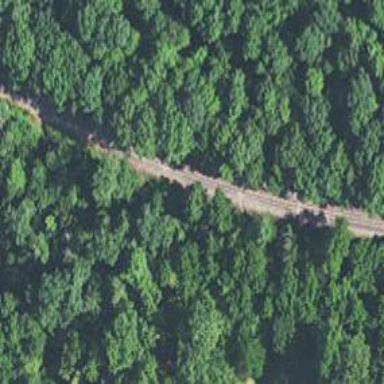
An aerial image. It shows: Railway track.